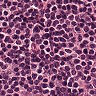
Metastatic tissue present: no